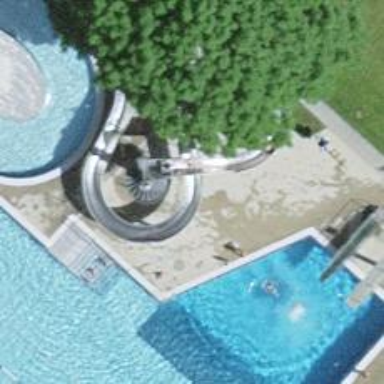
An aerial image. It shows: Water slide attraction.